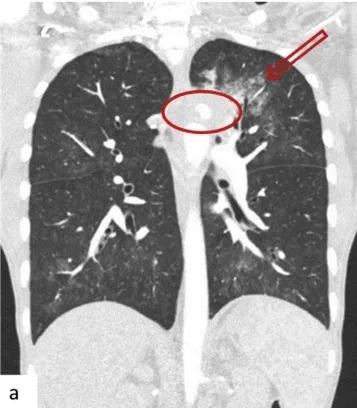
A; CT angiogram of the chest, lung window showing left upper lobe pleural density adjacent to the aortic knob () with surrounding lung density.
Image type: radiology (ct)